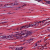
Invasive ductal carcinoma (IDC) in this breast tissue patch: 0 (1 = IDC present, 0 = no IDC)